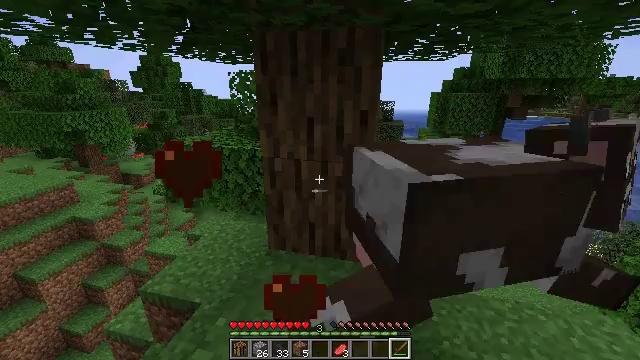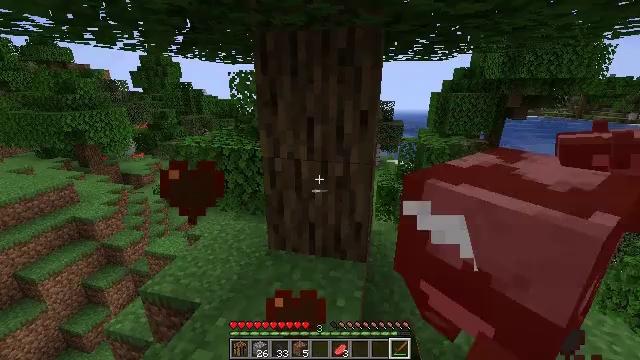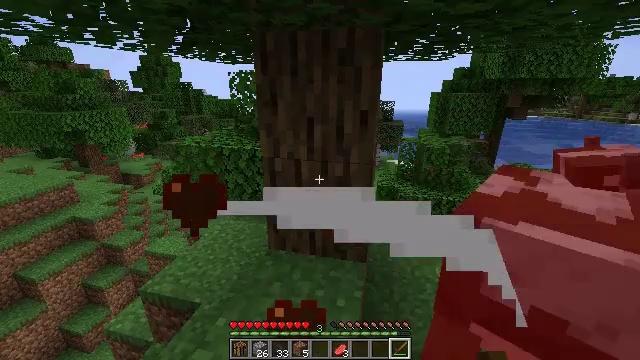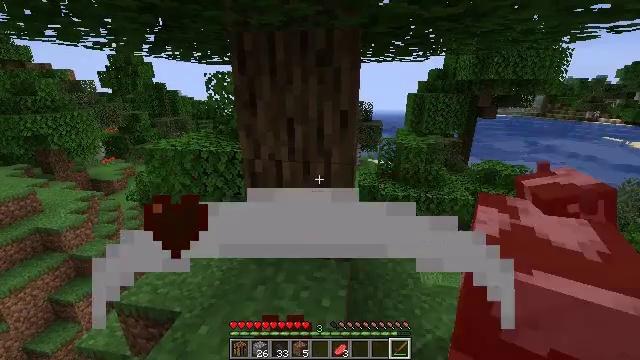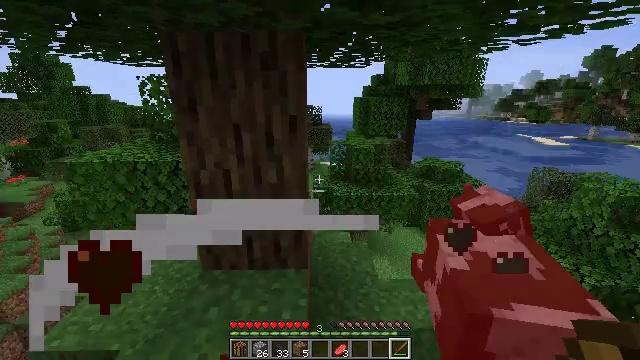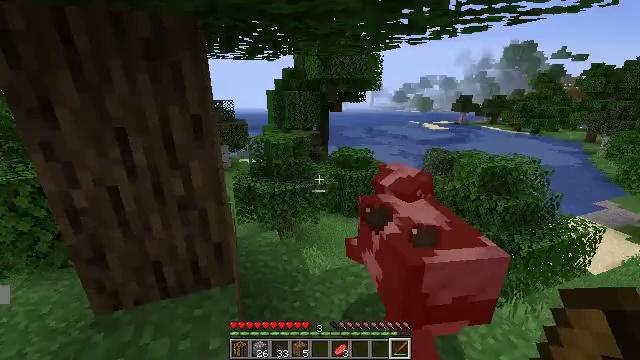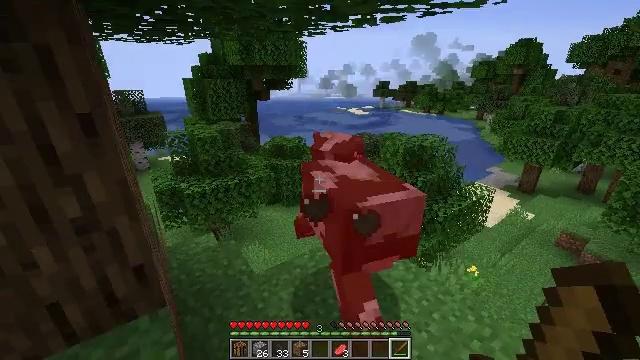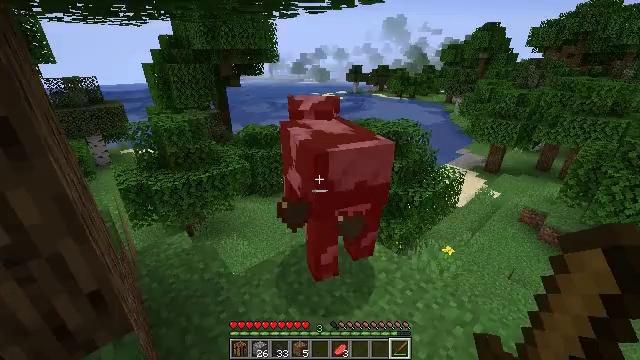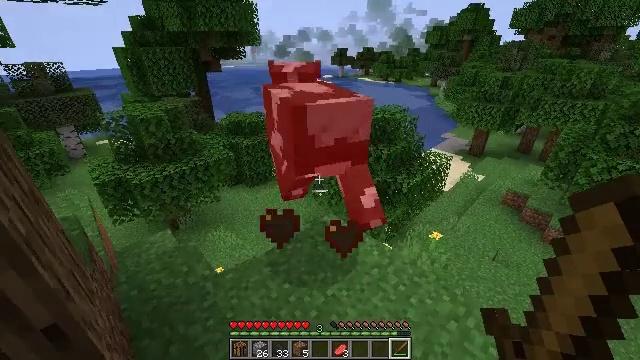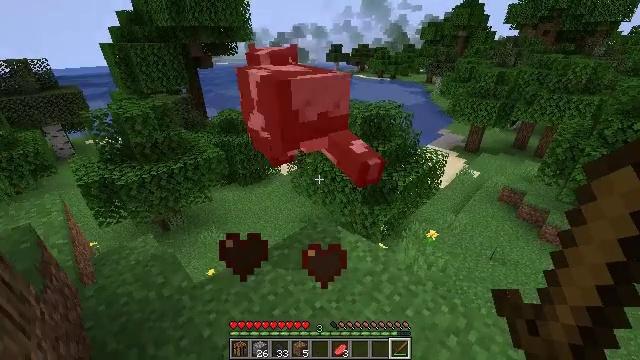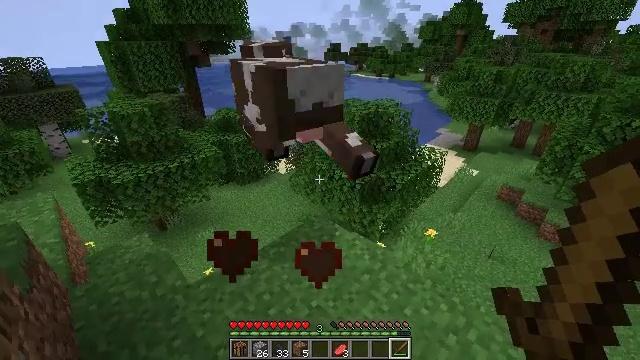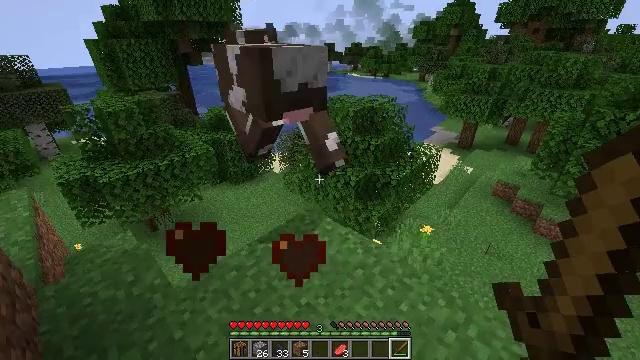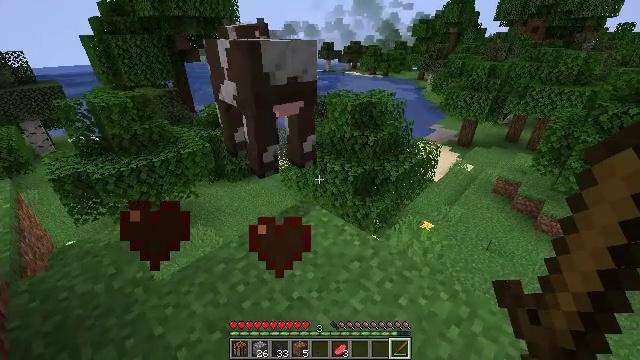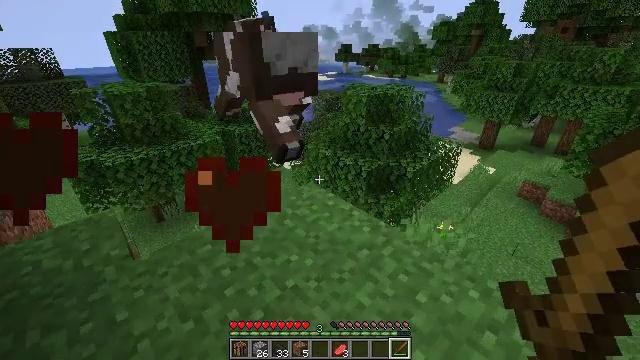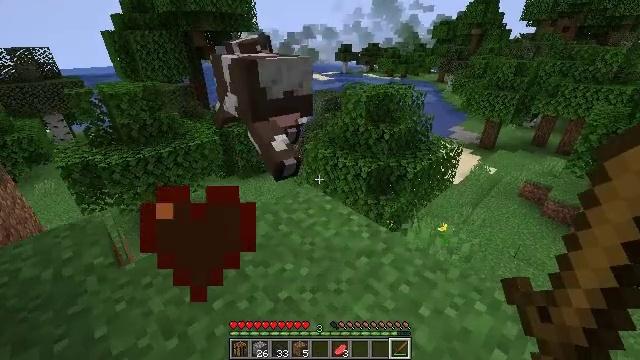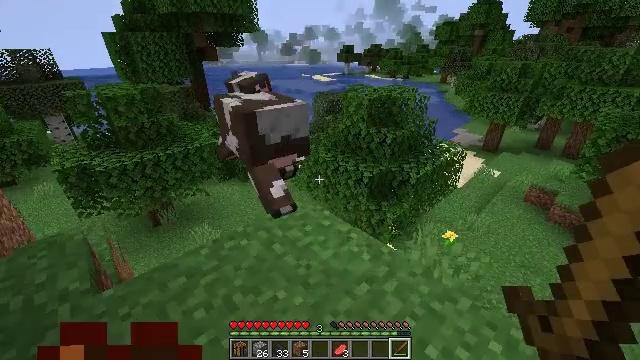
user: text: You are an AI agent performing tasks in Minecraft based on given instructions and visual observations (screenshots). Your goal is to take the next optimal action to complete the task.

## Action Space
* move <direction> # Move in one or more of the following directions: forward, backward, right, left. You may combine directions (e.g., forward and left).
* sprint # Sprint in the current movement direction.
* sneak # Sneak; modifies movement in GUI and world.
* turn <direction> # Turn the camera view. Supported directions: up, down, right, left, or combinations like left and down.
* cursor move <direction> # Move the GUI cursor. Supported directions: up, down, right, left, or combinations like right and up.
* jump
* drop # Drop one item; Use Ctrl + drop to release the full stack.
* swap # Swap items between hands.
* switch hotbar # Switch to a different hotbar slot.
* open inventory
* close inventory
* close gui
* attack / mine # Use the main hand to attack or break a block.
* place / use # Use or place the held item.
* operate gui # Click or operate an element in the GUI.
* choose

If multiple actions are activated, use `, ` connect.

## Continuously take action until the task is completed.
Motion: motion action
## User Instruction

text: Combat the cow.
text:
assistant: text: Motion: no_op
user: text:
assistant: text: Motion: no_op
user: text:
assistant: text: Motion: turn right
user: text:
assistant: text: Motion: move forward, turn right
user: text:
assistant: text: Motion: move forward, turn right and down
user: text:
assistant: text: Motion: move forward, turn right and down
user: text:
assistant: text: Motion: move forward, turn right and down
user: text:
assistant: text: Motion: move forward and move right, turn right and down
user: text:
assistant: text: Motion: move forward and move right
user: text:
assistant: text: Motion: move forward and move right
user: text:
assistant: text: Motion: move forward and move right, turn right
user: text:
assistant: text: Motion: move forward
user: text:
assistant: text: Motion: move forward, turn left
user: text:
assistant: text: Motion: move forward
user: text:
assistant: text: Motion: move forward
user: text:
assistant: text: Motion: move forward, turn left and up
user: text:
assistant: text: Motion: move forward, turn left
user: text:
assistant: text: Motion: move forward, turn left, attack / mine
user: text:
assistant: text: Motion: move forward, turn down, attack / mine
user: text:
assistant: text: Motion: move forward, turn left and down, attack / mine
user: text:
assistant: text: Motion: move forward, turn left and down, attack / mine
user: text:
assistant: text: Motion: move forward
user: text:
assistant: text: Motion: move forward
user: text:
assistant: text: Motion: move forward
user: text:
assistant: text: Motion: move forward, turn right and down
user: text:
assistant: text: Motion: move forward, turn down
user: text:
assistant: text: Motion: move forward, turn right and down
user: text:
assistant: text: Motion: move forward, turn down
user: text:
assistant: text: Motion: move forward, turn right and down
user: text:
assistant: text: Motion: move forward, turn down